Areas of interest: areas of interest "Home Appliance and Electronics Store"
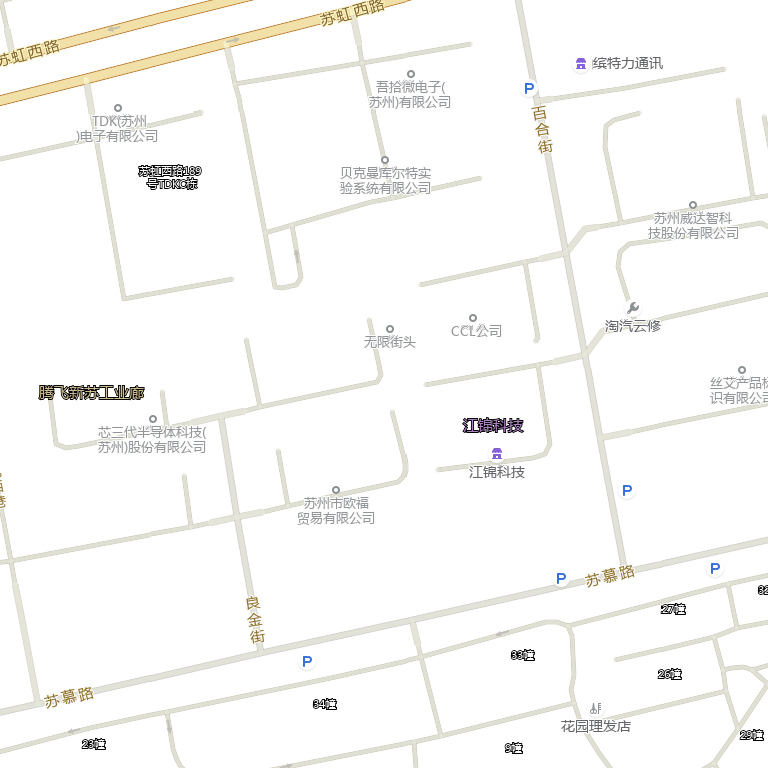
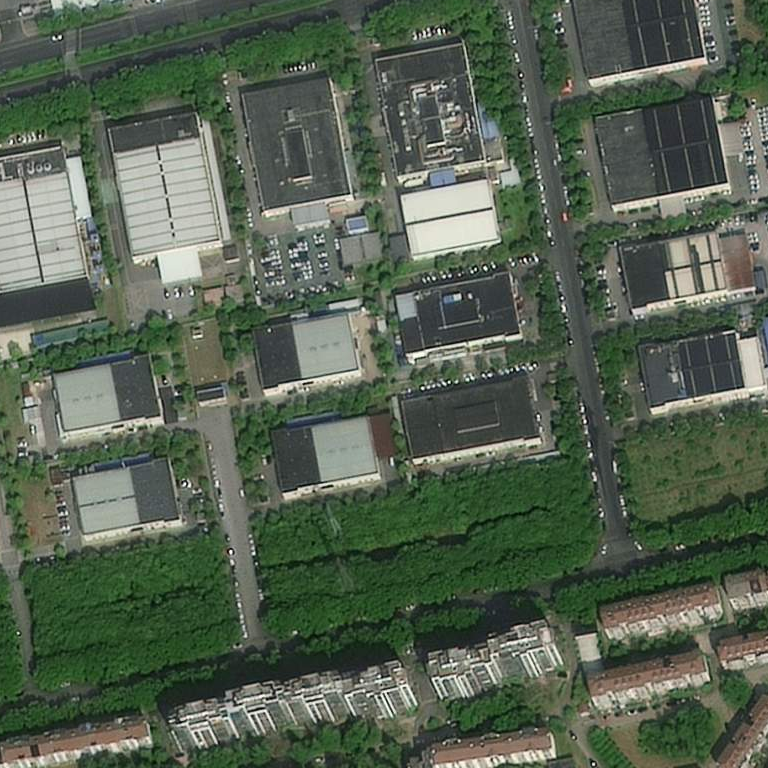